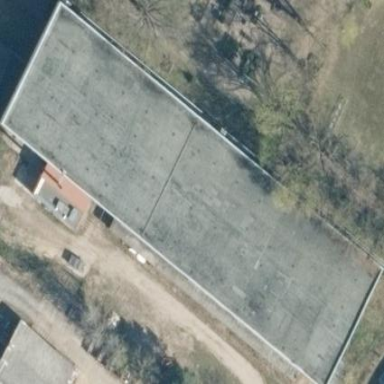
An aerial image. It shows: Industrial building.